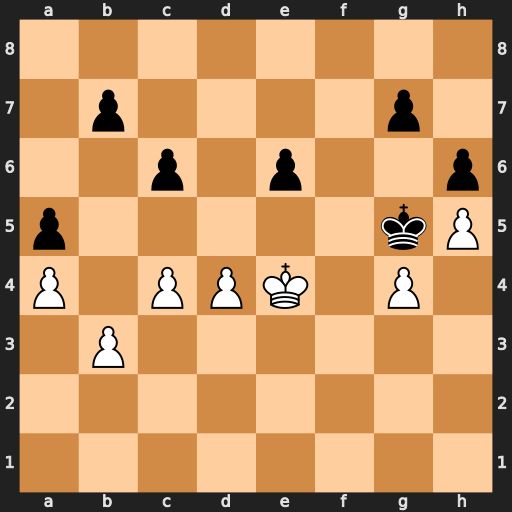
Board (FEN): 8/1p4p1/2p1p2p/p5kP/P1PPK1P1/1P6/8/8
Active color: w
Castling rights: -
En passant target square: -
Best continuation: Ke5 Kxg4 Kxe6 Kxh5 d5